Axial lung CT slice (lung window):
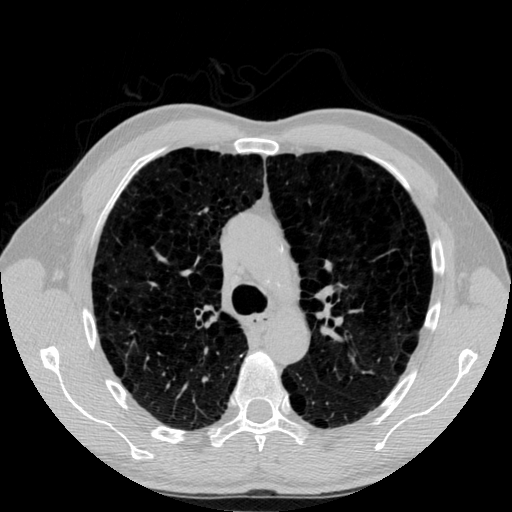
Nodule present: no